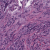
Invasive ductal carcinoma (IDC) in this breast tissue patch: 1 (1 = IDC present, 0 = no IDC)